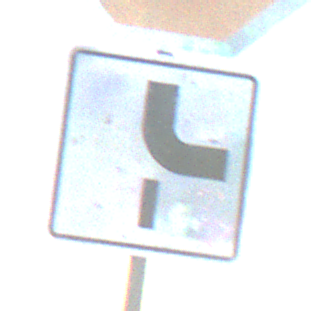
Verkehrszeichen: VerlaufVorfahrtsstrasse10
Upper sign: Stop
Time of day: SunriseSunset
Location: Outdoor (Nature)
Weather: Clear
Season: NotSpecified
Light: Natural